Question: I am trying to use RubyMine (v6.3.3) for my rails project.
After I added 'bootstrap-sass' gem according its instruction
in <URL>, RubyMine complains about the line I added in 'application.js' file. However the file is actually in the scope of the projects' external libraries.
The project itself works as expected, just this RubyMine warning annoyed me.
Did I miss any step in configuration?

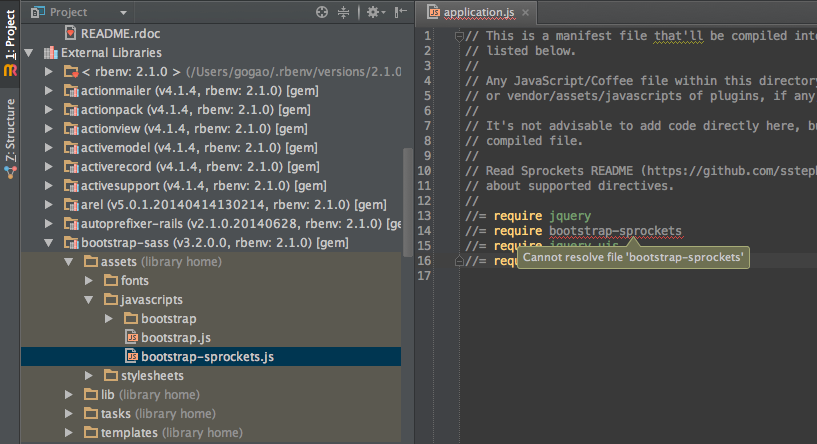
Answer: It is confirmed to be a RubyMine issue.
'bootstrap-sass' gem has added 'assets' to the assets path, and that's why the project works. <URL>
However RubyMine appeares to ignore the 'Rails.application.config.asset.paths' setting and only inspect the default asset paths. That's why the red wavy underline appears.
Here is the open issue for RubyMine: <URL>
The workaround to this is to create a symbol link (vendor/assets -> assets) in your local gem installation. It will shut RubyMine up.
'''
2.1.0/gems/bootstrap-sass-3.2.0.0% ls -l vendor
total 8
lrwxr-xr-x 1 gogao staff 9 Aug 7 11:28 assets -> ../assets
'''
More details can be found in the GitHub issue <URL>